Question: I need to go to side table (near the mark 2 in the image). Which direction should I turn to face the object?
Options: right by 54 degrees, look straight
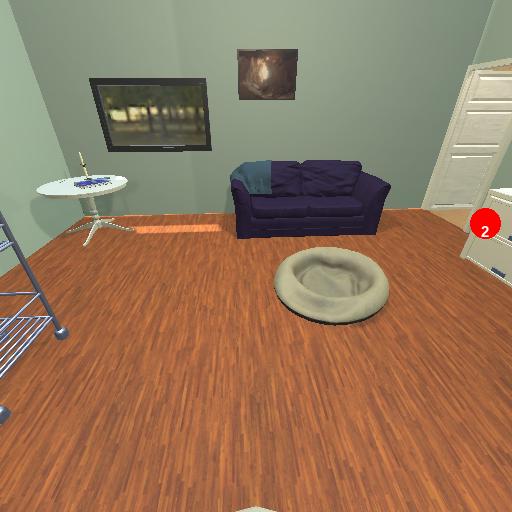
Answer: right by 54 degrees